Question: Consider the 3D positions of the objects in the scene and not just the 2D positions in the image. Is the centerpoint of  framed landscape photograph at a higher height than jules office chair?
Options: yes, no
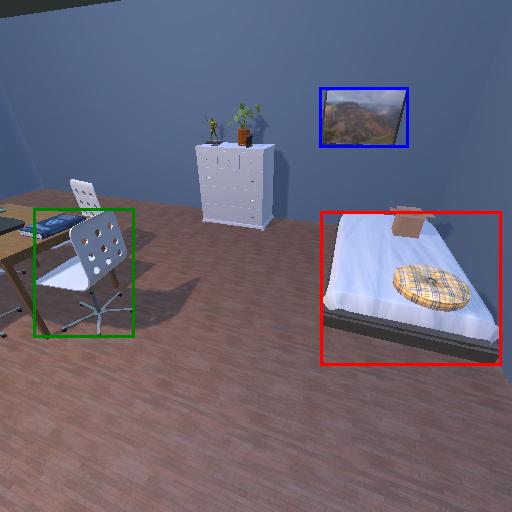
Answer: yes